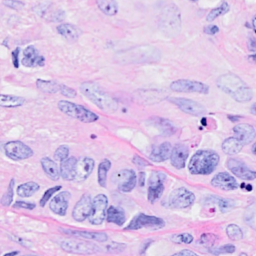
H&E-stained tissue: Breast